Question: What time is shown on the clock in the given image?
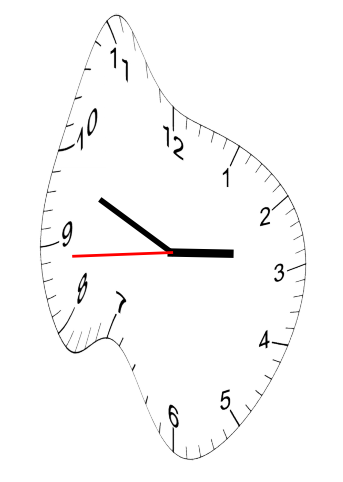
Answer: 02:48:44